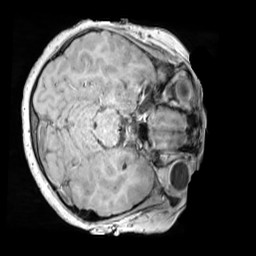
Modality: MP2RAGE
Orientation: axial
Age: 10
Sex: male
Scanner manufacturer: siemens
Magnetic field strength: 3 T
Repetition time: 4 s
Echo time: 0.00303 s